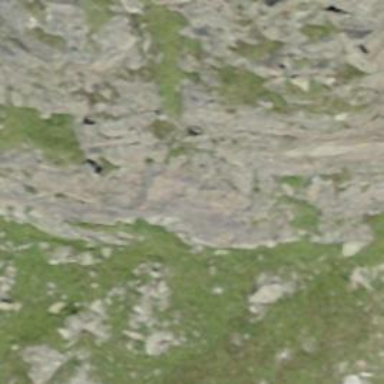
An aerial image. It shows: Cliff in nature.